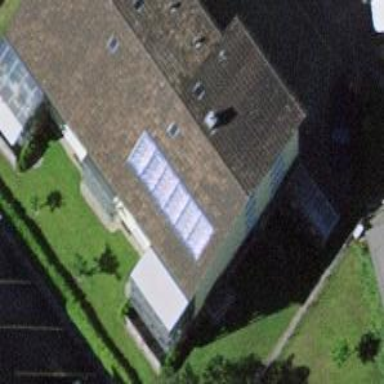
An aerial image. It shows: Solar power generator with photovoltaic panels.